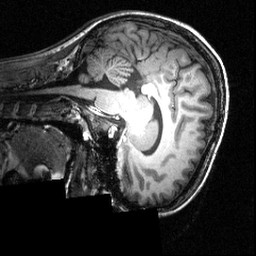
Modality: T1w
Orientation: sagittal
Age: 16
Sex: female
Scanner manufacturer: siemens
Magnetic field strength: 3.951 T
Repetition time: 1.5 s
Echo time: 0.00335 s